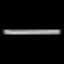
Label: line